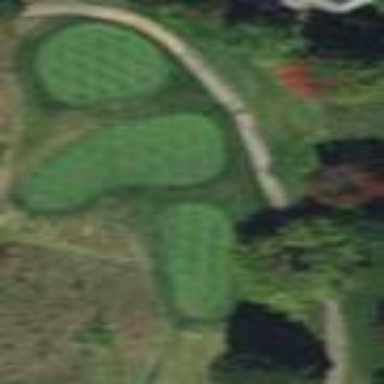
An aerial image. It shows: Rough area in golf course.